Question: samsung s5 display:1080 x 1920 pixels but in my 'media query' at this screen size target
'@media handheld, screen and (max-width: 970px) {}'
the image show the problem:

by the way I used this 'meta tag' inside 'head tag'
'<meta name="viewport" content="width=device-width, initial-scale=1.0, maximum-scale=1.0, user-scalable=no">'
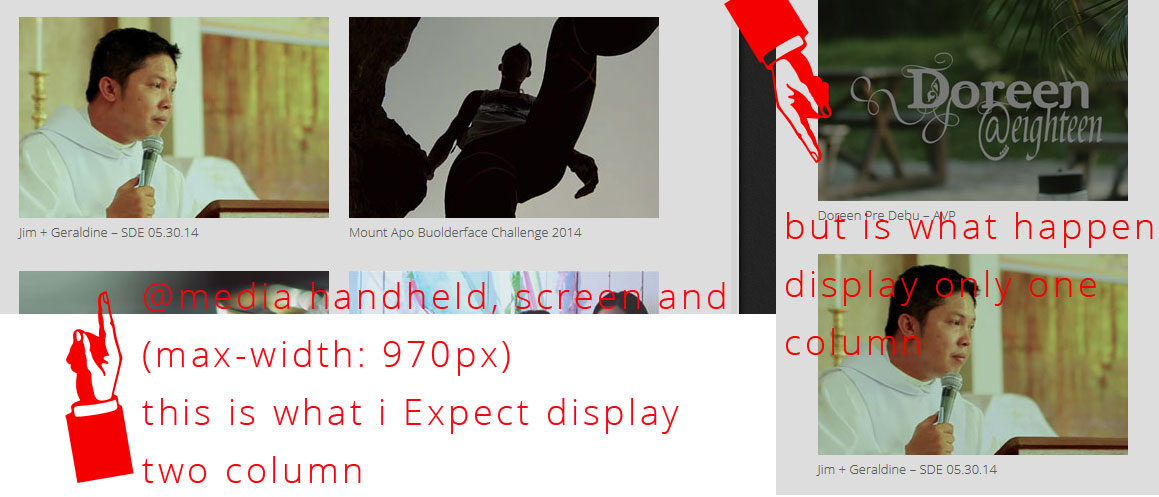
Answer: The "px" unit in CSS doesn't actually mean a physical pixel on the screen. It's a device-independent unit that refers to the (approximate) size of a pixel on a traditional PC monitor, and browsers are expected to scale it appropriately when rendering to a high-DPI device like a printer or a modern "retina" display. So although your phone's screen is 1080 pixels wide, it's far fewer pixels wide.
The exact definition of the "px" unit has varied across CSS versions, but all they all define it with approximately the same physical size. <URL> "1px is equal to 1/96th of 1in" -- the size that a physical pixel would be on a 96dpi monitor.
Wikipedia says that the Galaxy S5's screen is 2.85 inches wide. With 96 CSS pixels per inch, that'd make it about 274px wide from a CSS standpoint.